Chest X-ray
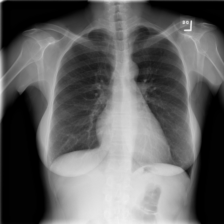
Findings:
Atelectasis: negative
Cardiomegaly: positive
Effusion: negative
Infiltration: positive
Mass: negative
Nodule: negative
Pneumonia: negative
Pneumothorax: negative
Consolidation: negative
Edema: negative
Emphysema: negative
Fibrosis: negative
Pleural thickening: negative
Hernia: negative